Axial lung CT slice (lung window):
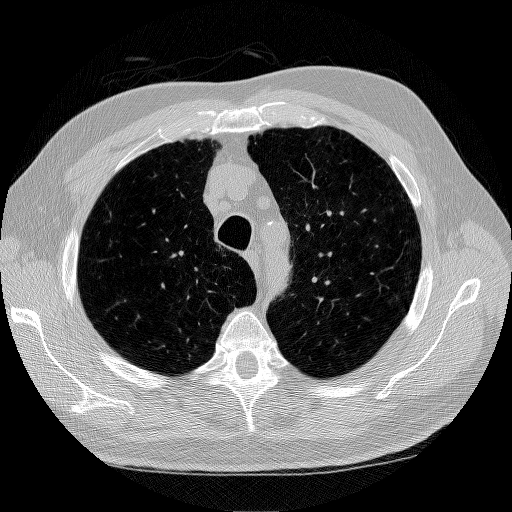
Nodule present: no